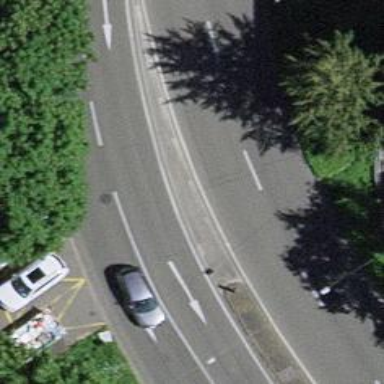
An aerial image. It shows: Secondary road with separate asphalt sidewalks.